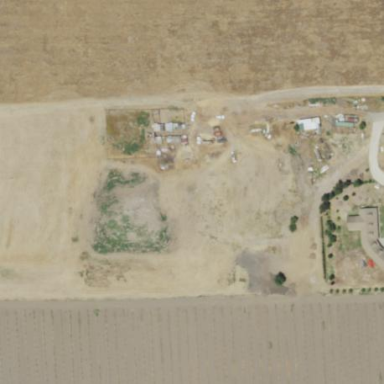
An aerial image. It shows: Vacant or disturbed farmyard area.